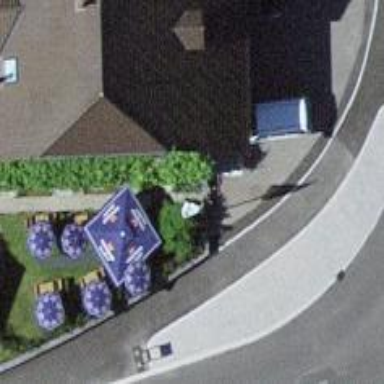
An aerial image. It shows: Restaurant.